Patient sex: F
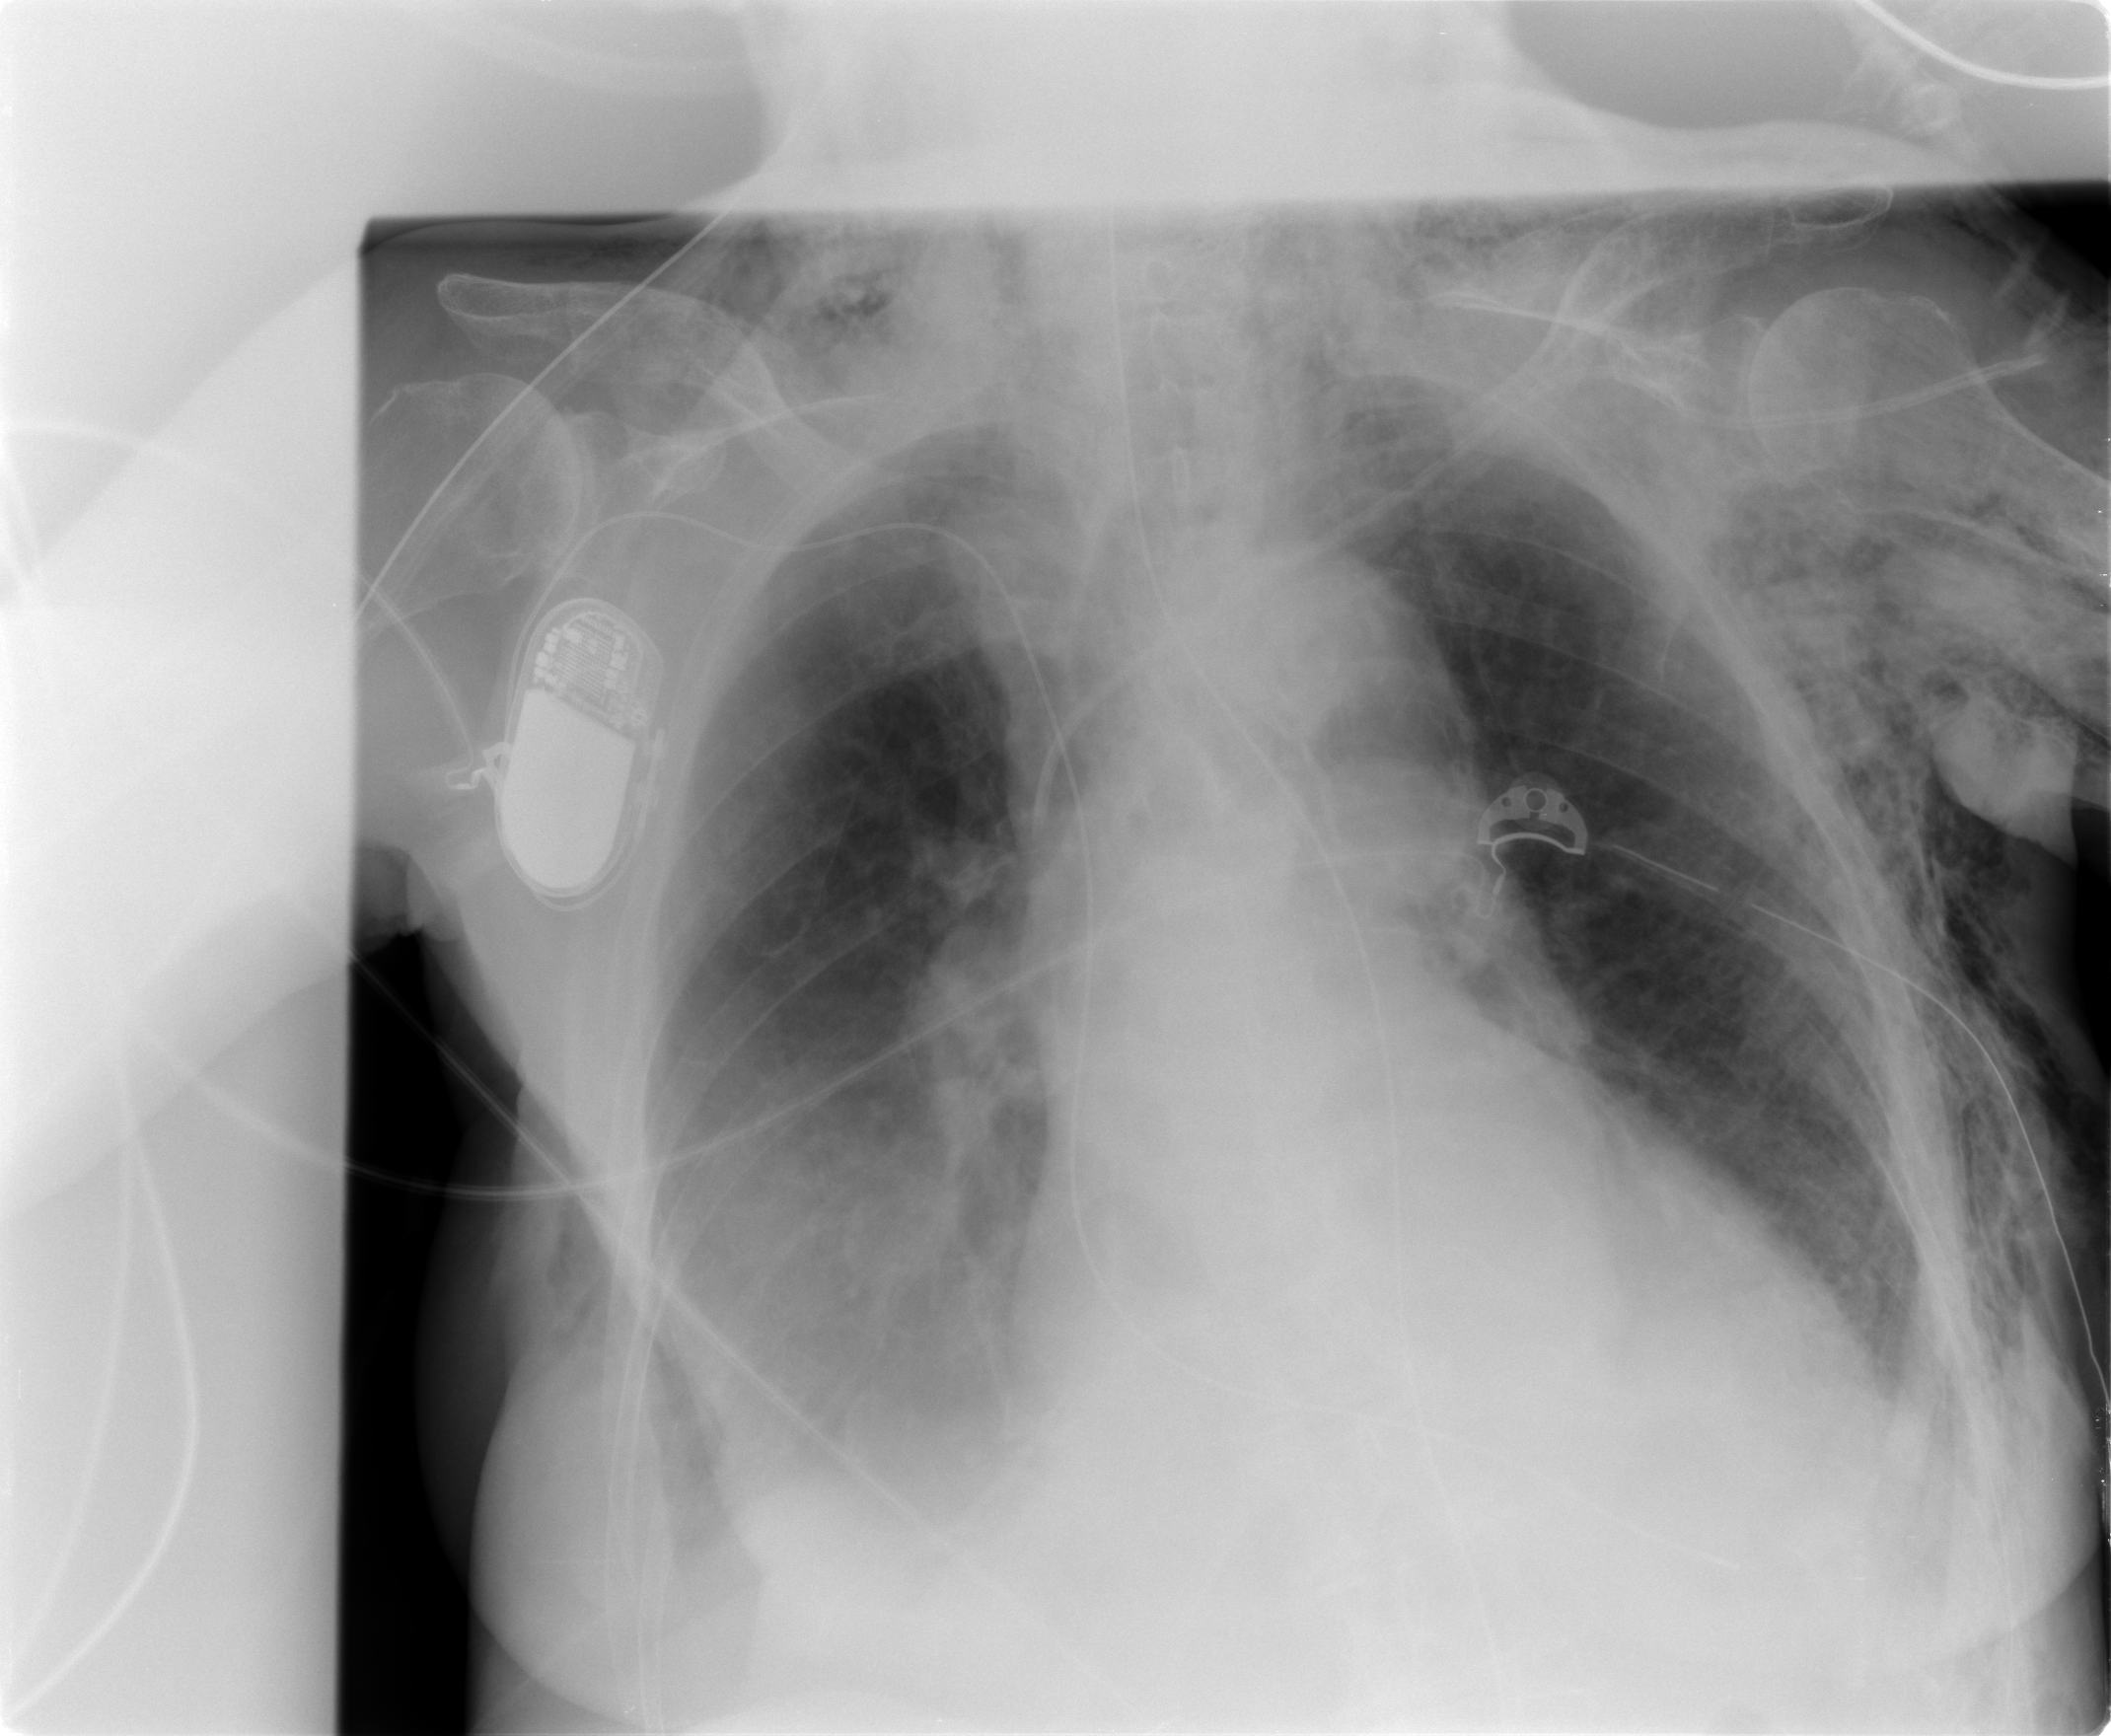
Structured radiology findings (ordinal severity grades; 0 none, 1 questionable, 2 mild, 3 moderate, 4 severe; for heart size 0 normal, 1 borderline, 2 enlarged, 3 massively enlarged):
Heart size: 1
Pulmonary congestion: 1
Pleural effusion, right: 2
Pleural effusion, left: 0
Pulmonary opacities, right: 0
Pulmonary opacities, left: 0
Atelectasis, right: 2
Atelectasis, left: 0